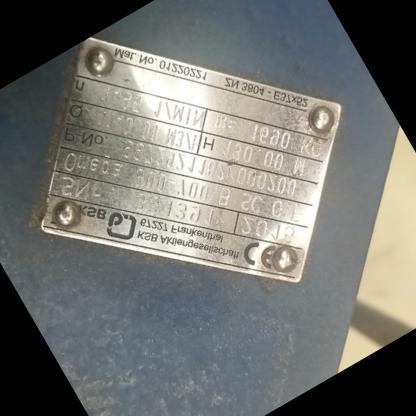
Klasa: tabliczka-znamionowa